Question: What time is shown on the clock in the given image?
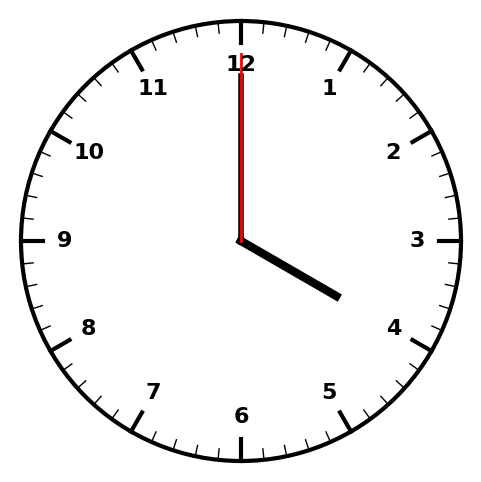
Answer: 04:00:00